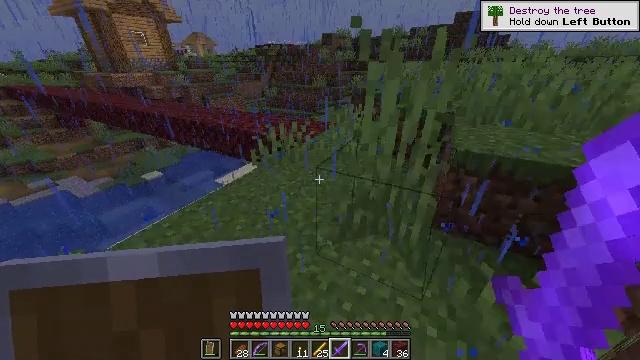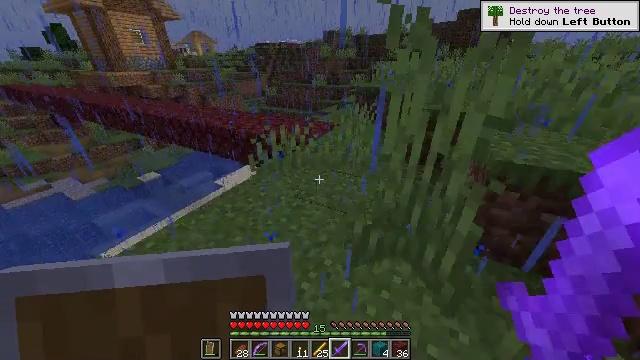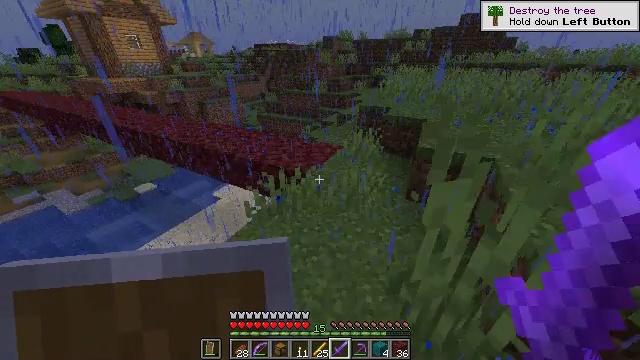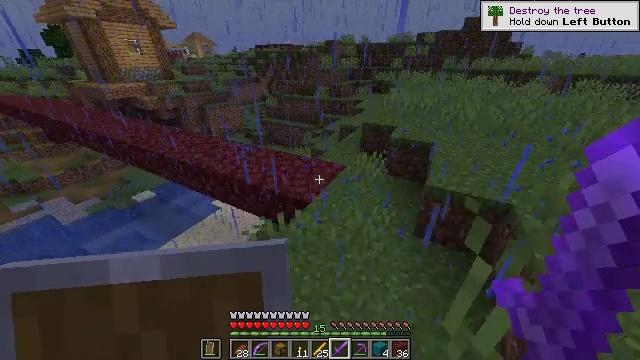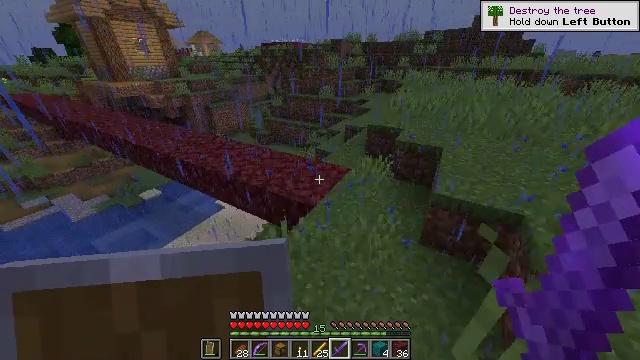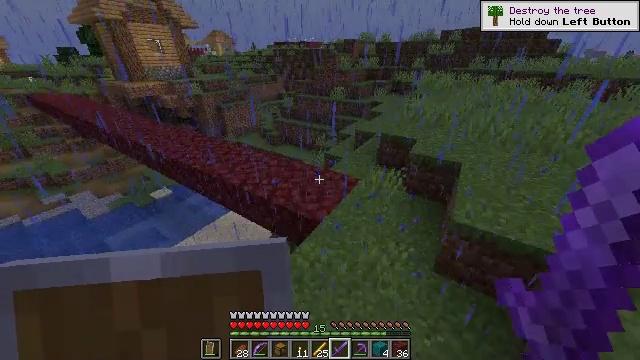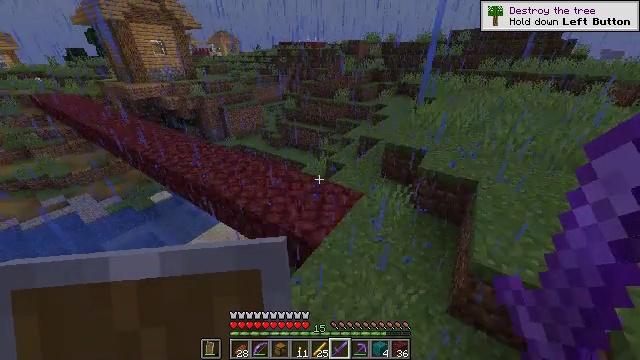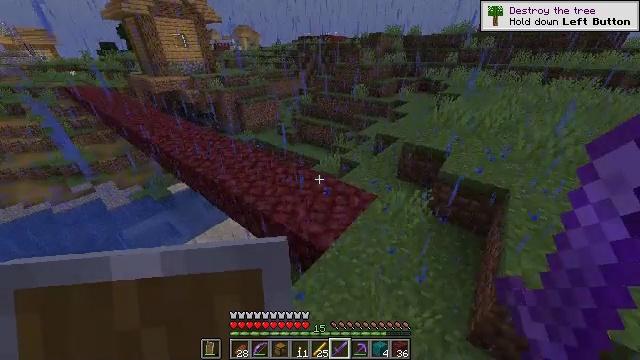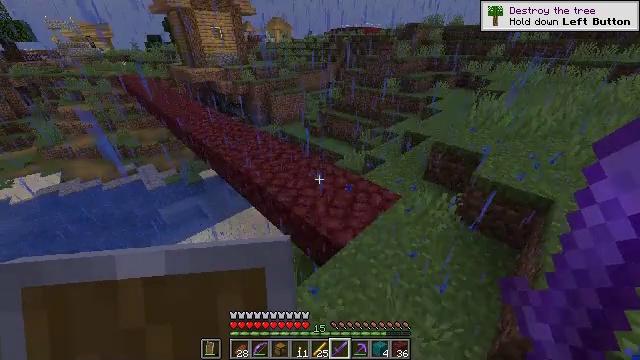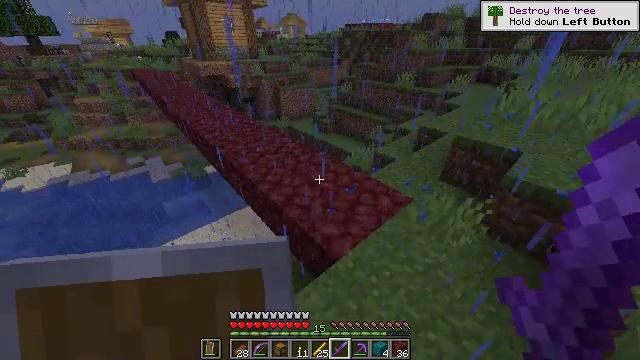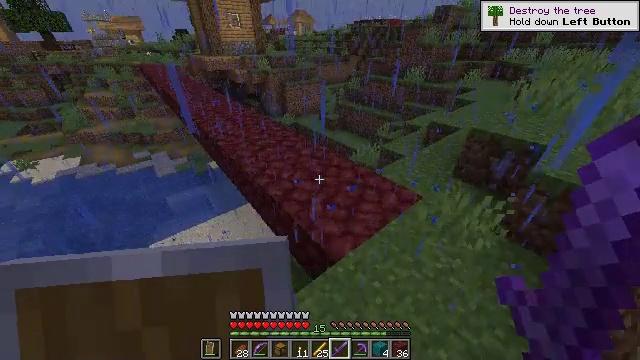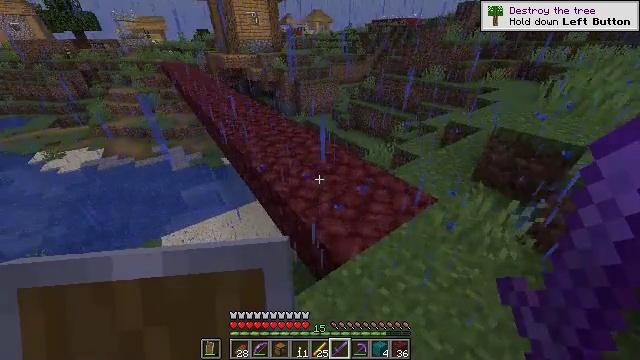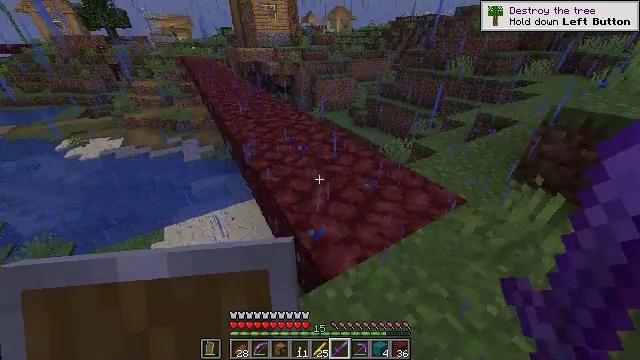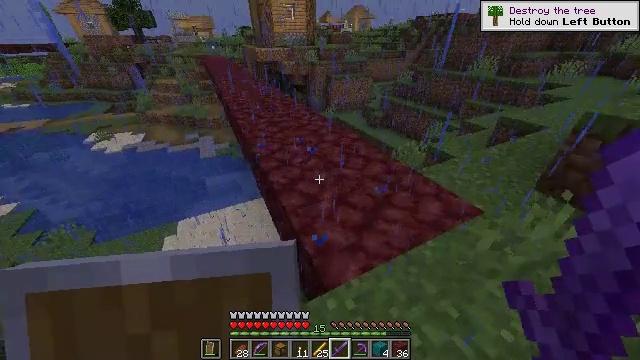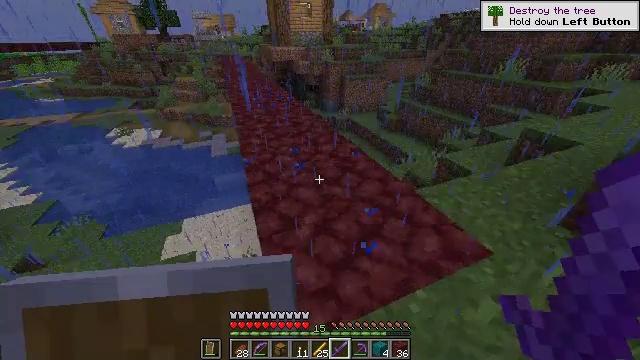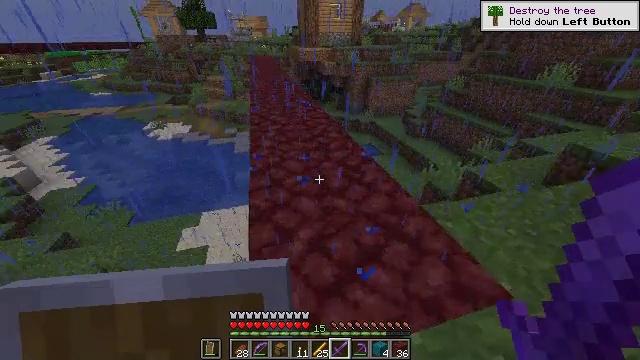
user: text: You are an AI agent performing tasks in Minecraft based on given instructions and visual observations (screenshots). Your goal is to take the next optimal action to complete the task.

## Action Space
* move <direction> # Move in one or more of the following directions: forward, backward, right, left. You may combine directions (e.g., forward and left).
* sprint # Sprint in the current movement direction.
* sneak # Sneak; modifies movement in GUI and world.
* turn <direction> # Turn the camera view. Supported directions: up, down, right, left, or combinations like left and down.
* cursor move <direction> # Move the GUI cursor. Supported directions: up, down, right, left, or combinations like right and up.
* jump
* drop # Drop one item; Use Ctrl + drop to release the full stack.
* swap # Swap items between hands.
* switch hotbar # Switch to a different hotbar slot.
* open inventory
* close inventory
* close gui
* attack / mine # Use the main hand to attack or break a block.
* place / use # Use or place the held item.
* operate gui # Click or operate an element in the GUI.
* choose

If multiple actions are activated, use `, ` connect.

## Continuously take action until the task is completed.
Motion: motion action
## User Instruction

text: Break down blaze rods into blaze powder.
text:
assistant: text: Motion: move forward, jump
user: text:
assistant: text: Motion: move forward
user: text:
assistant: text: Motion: move forward and move right
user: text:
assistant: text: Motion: move forward and move right, turn left
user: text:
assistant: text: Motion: move forward and move right, turn left
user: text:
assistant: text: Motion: move forward and move right, turn left
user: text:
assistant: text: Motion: move forward and move right, turn left and down
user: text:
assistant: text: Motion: move forward, turn left and down
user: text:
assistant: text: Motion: move forward, turn left
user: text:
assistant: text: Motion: move forward, turn left
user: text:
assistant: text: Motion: move forward and move right, turn left
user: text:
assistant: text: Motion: move forward and move right, turn left
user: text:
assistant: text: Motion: move forward and move right, turn left
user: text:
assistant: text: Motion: move forward and move right, turn left
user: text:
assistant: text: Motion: move forward and move right, turn left
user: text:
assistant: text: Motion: move forward, turn left and up
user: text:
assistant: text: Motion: move forward, turn left and up
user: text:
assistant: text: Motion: move forward, turn left and up
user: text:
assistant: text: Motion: move forward, turn left and up
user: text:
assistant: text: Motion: move forward
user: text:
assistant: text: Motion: move forward, turn up
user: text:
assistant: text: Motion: move forward
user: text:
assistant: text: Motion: move forward
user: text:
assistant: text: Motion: move forward, turn left and up
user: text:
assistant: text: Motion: move forward
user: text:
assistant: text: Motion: move forward, turn left
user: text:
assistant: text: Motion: move forward, turn right
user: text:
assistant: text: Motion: move forward
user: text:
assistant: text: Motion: move forward
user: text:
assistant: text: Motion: move forward